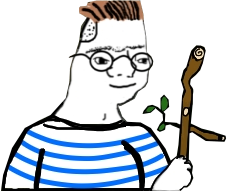
Label: 5_Zoomer